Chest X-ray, AP view. Patient: 49 years old, sex M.
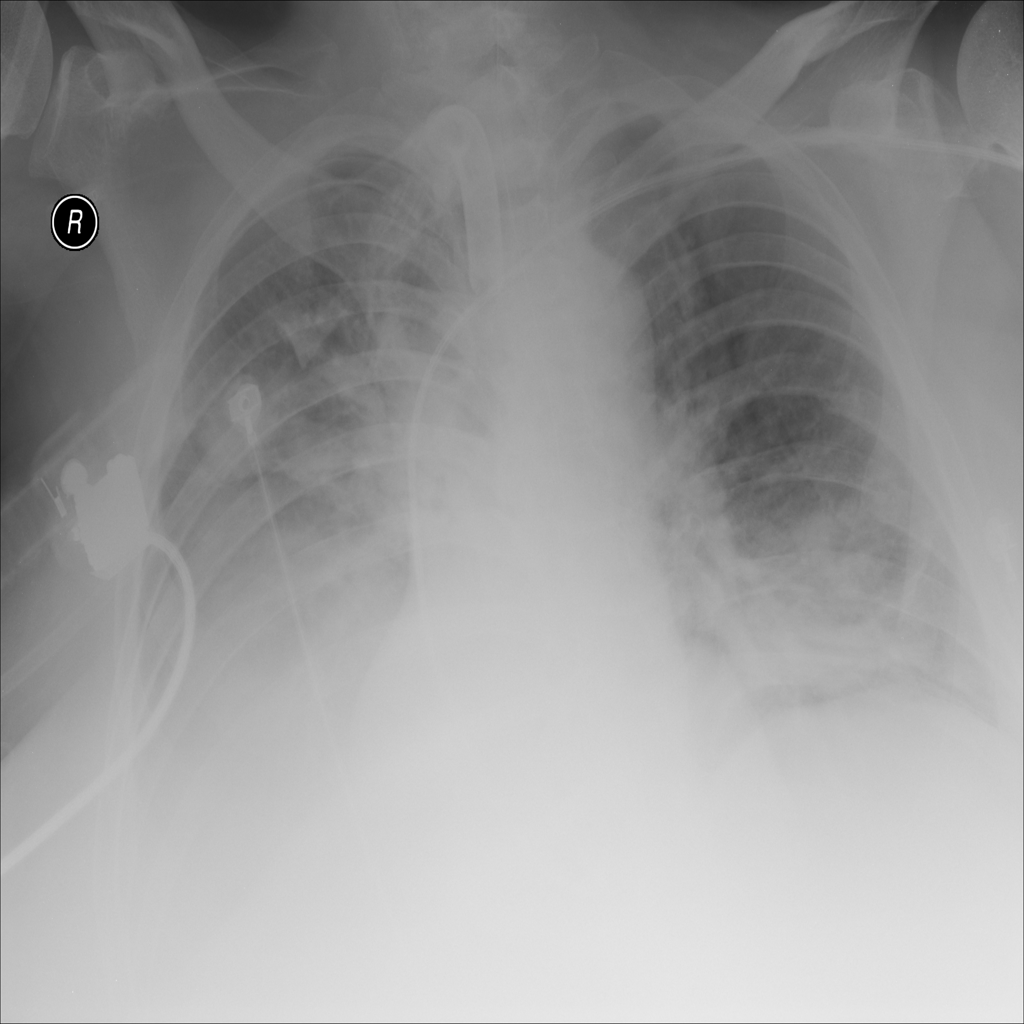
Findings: Atelectasis, Infiltration